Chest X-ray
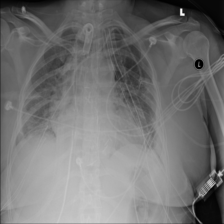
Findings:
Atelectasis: positive
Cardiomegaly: negative
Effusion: negative
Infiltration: positive
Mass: negative
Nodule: negative
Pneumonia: negative
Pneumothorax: negative
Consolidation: negative
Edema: negative
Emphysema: negative
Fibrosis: negative
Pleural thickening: negative
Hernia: negative